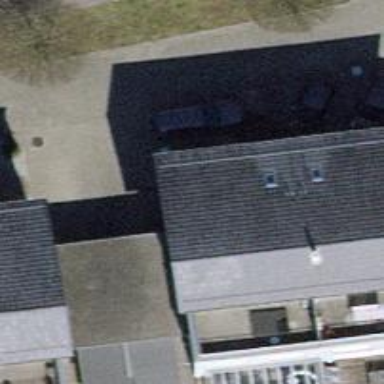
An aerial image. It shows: Building with tile roof.